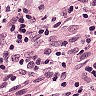
Metastatic tissue present: no